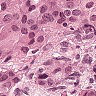
Metastatic tissue present: yes